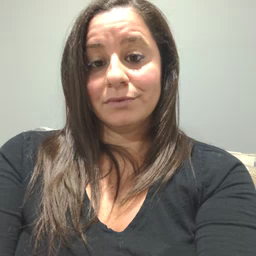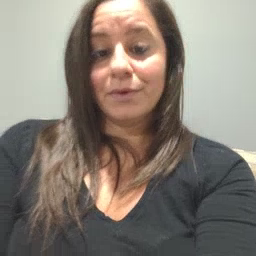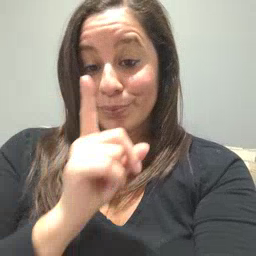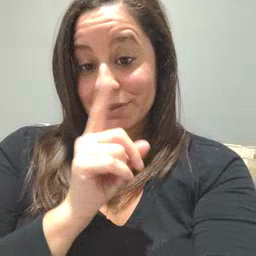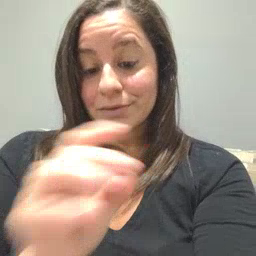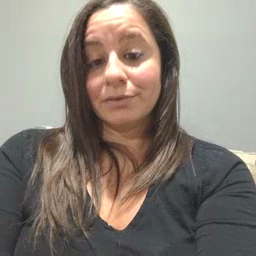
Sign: pretend